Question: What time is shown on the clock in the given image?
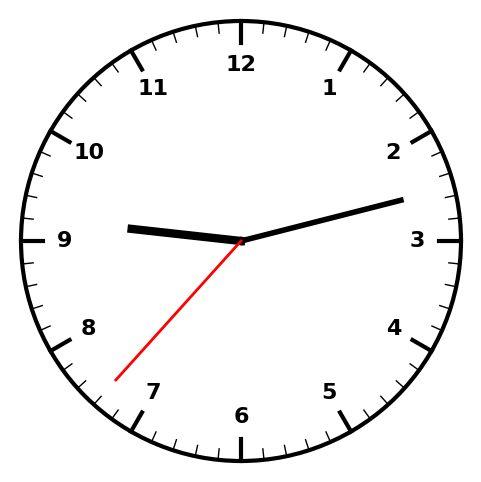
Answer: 09:12:37